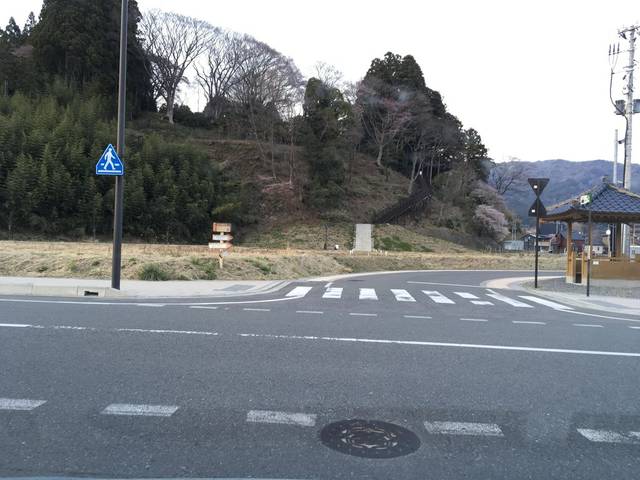
Region: Japan
Coordinates: 39.017, 141.629